Question: When i view an flv file inside a swf file it looks fine locally, but when its uploaded text loses it shape. The bitrate for the flv is 1,500+ kbps. Ive attached a picture. The one on the left is local, and the one on the right is over the web. Anyone know what might be happening?

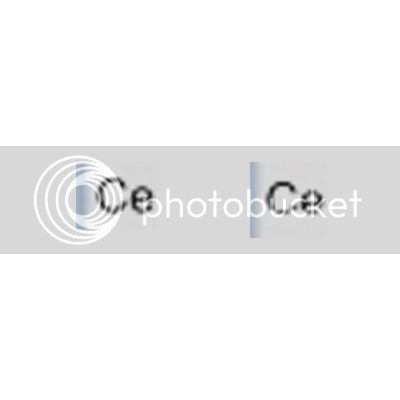
Answer: You should give some detail on the authoring tools you use and the server you download to. It's difficult to answer your question without some details.
Some raw guesses:
- - - <URL>